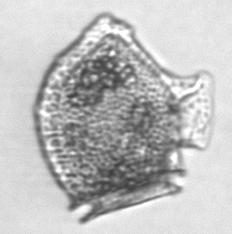
Label: Dinophysis_norvegica